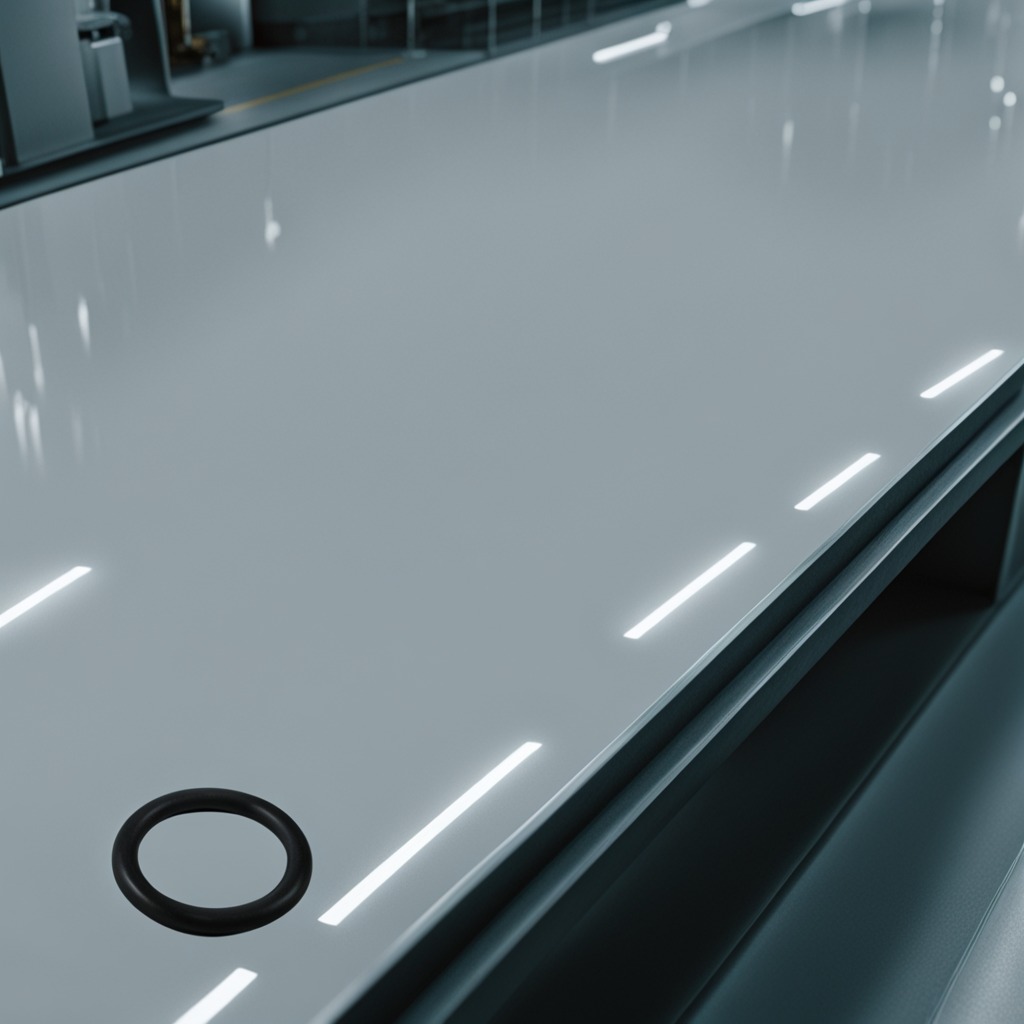
A rubber O-ring lies on a high-gloss table in a ship maintenance bay industrial lighting.